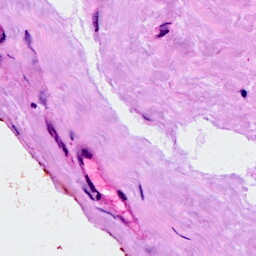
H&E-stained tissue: Breast